Question: What is the best way to pick random colors for a bar chart / histogram such that each color is different from the other.. and possibly in contrast
The most talked about way is
'''
'#'+(Math.random()*0xFFFFFF<<0).toString(16);
'''
but this can generate similar colors.. and sometimes distinguishing them might be a problem..
Example

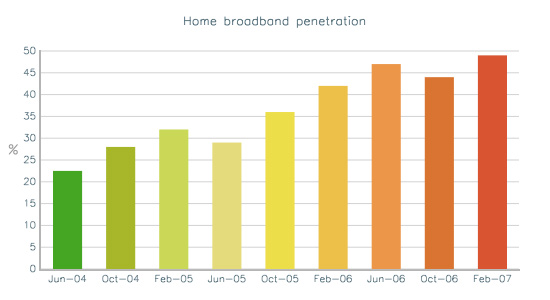
Answer: The best way is to convert from <URL>. You can divide the maximum value of "Hue" by the amount of colors you need and then increment by this result.
For improved contrast, you can also alternate between high and low values of lightness.